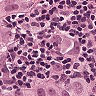
Metastatic tissue present: yes